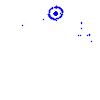
Particle: proton